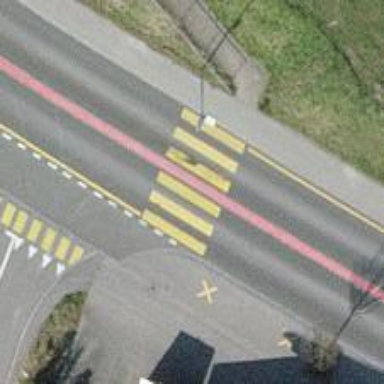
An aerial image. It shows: Uncontrolled zebra crossing on the road.